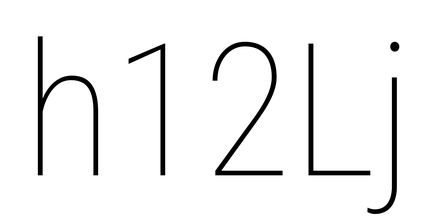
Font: Roboto_Condensed_Thin